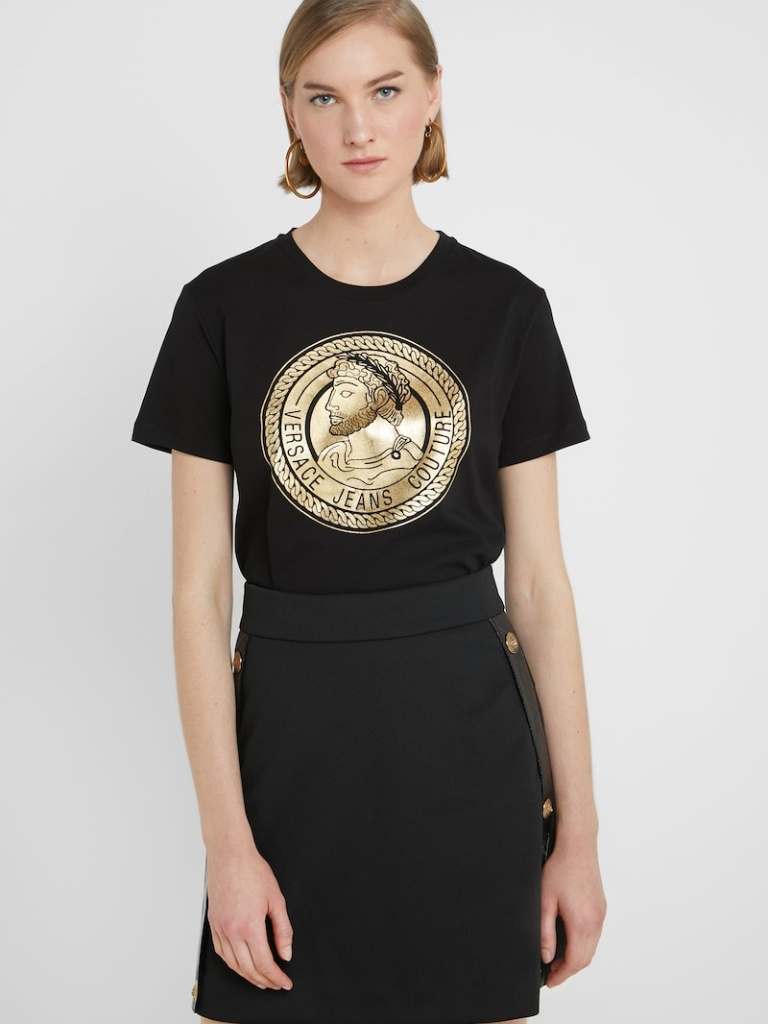
cotton relaxed short sleeve hip length Fully Tucked in crew t-shirt